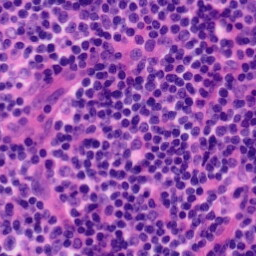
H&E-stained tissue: Tonsil